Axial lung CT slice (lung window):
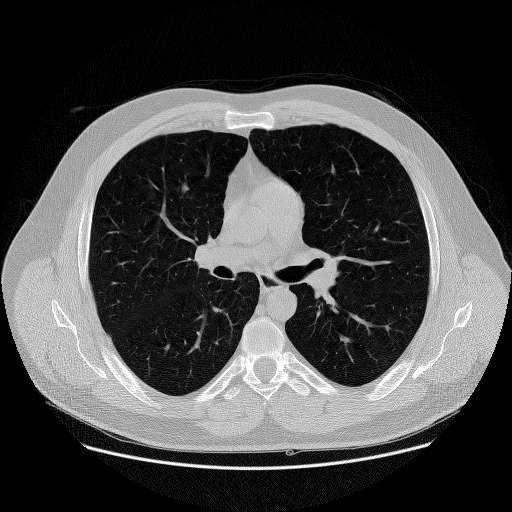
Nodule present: no